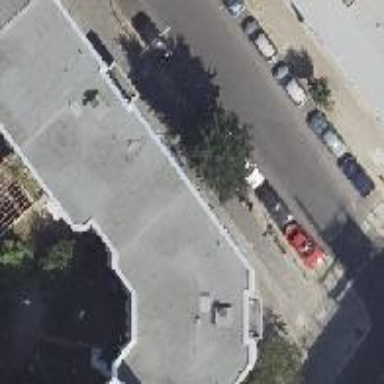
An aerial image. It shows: Building consisting of apartments.